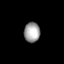
Tissue: lung
Cell type: Others
Senescence score: 0.5666
Nuclear area (px): 314
Mean DAPI intensity: 159.232